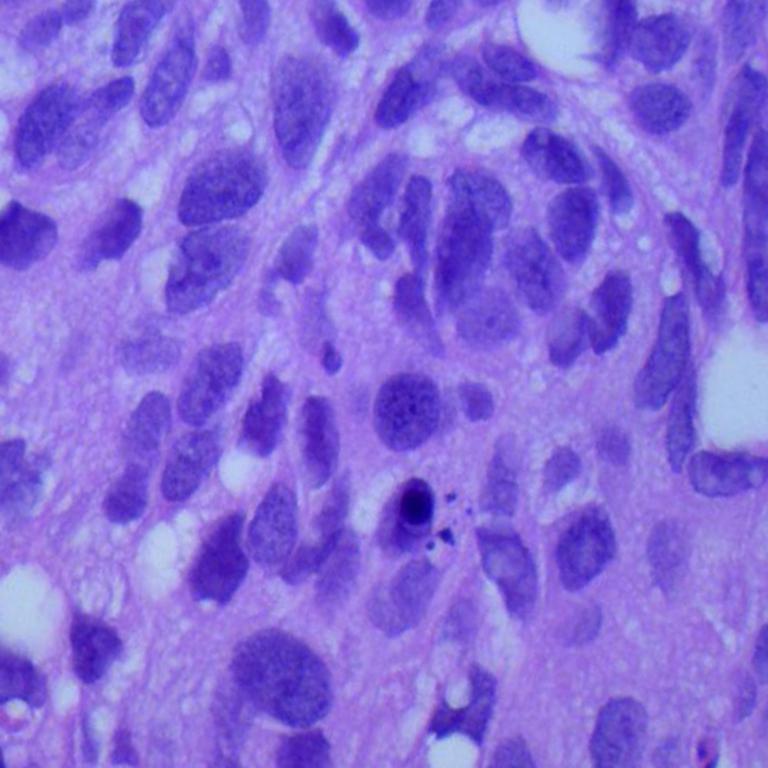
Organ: lung
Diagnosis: squamous carcinomas